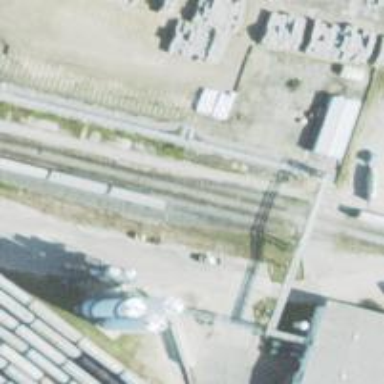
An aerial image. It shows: Rail spur service.